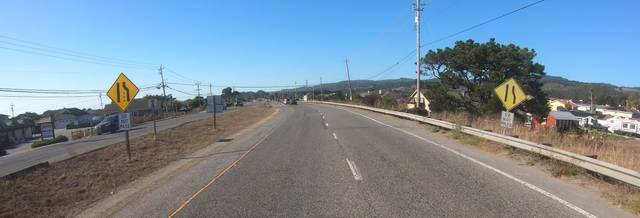
Region: United States
Coordinates: 37.471, -122.434